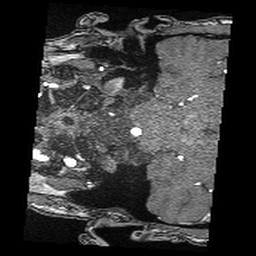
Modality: angio
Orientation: coronal
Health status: ill
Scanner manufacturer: siemens
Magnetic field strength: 3 T
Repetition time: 0.021 s
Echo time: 0.00353 s